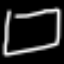
Label: square